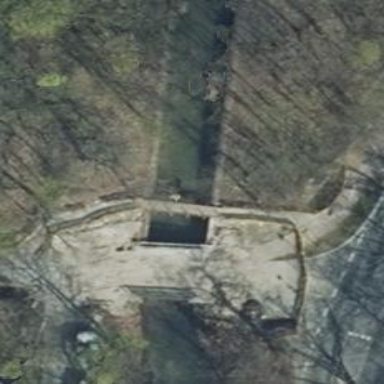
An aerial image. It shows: Tunnel under canal.